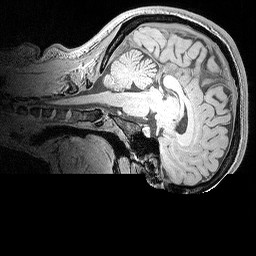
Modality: MP2RAGE
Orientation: sagittal
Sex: female
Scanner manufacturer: siemens
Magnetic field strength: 3 T
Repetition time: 5 s
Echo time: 0.00292 s